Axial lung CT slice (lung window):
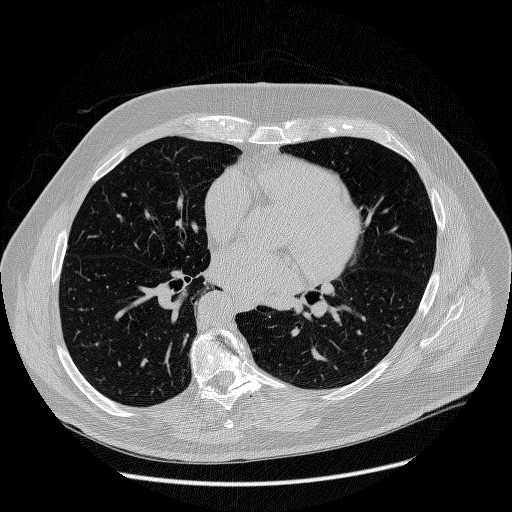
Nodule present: no